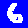
Digit: 6